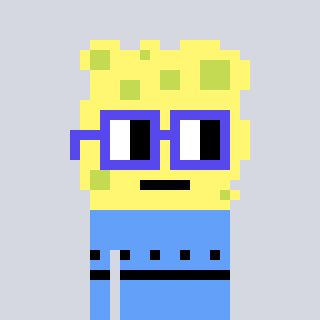
a pixel art character with square blue glasses, a sponge-shaped head and a blue-colored body on a cool background